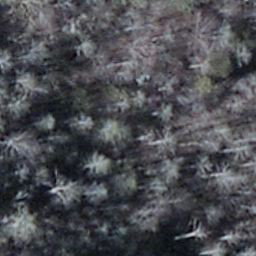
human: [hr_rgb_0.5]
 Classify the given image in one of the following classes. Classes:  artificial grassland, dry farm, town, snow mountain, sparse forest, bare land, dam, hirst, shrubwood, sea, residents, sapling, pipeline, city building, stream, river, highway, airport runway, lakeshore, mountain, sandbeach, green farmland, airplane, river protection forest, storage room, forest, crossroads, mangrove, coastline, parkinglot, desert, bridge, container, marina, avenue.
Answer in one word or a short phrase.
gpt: shrubwood